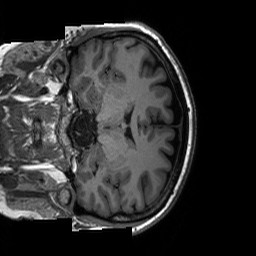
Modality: T1w
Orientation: coronal
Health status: ill
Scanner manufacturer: siemens
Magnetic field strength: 3 T
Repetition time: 2.3 s
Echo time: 0.00226 s